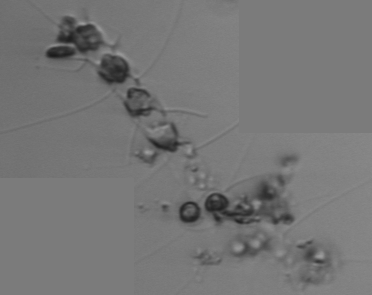
Label: Chaetoceros_didymus